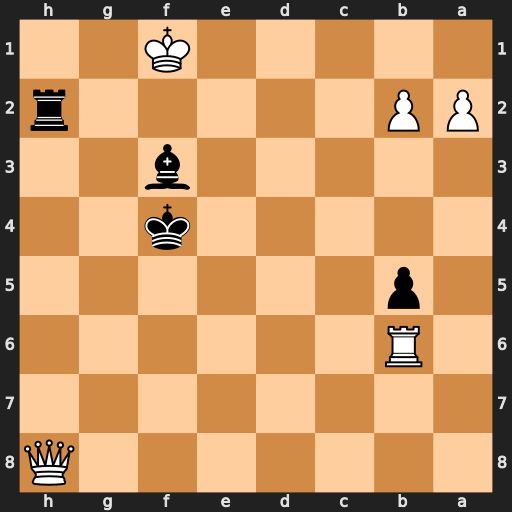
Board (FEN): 7Q/8/1R6/1p6/5k2/5b2/PP5r/5K2
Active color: b
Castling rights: -
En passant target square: -
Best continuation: Rxh8 Rxb5 Kg3 Rg5+ Bg4 Rxg4+ Kxg4